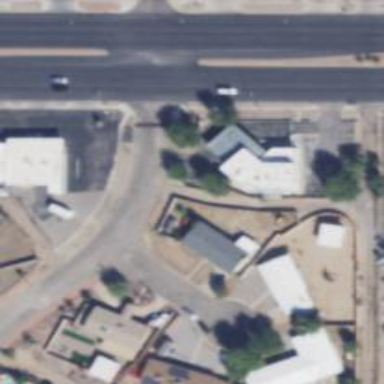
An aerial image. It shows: Alleyway designated as service road.